Aerial crown-view tile of a tropical tree (Barro Colorado Island, Panama), acquired 20250414:
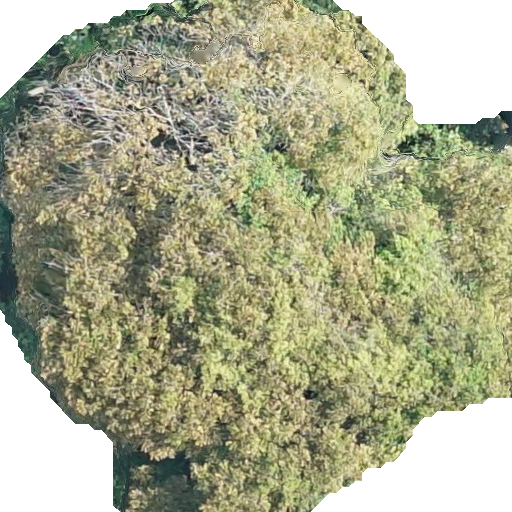
Species: Dipteryx oleifera
GBIF accepted scientific name: Dipteryx oleifera
Crown area: 343.905 m²